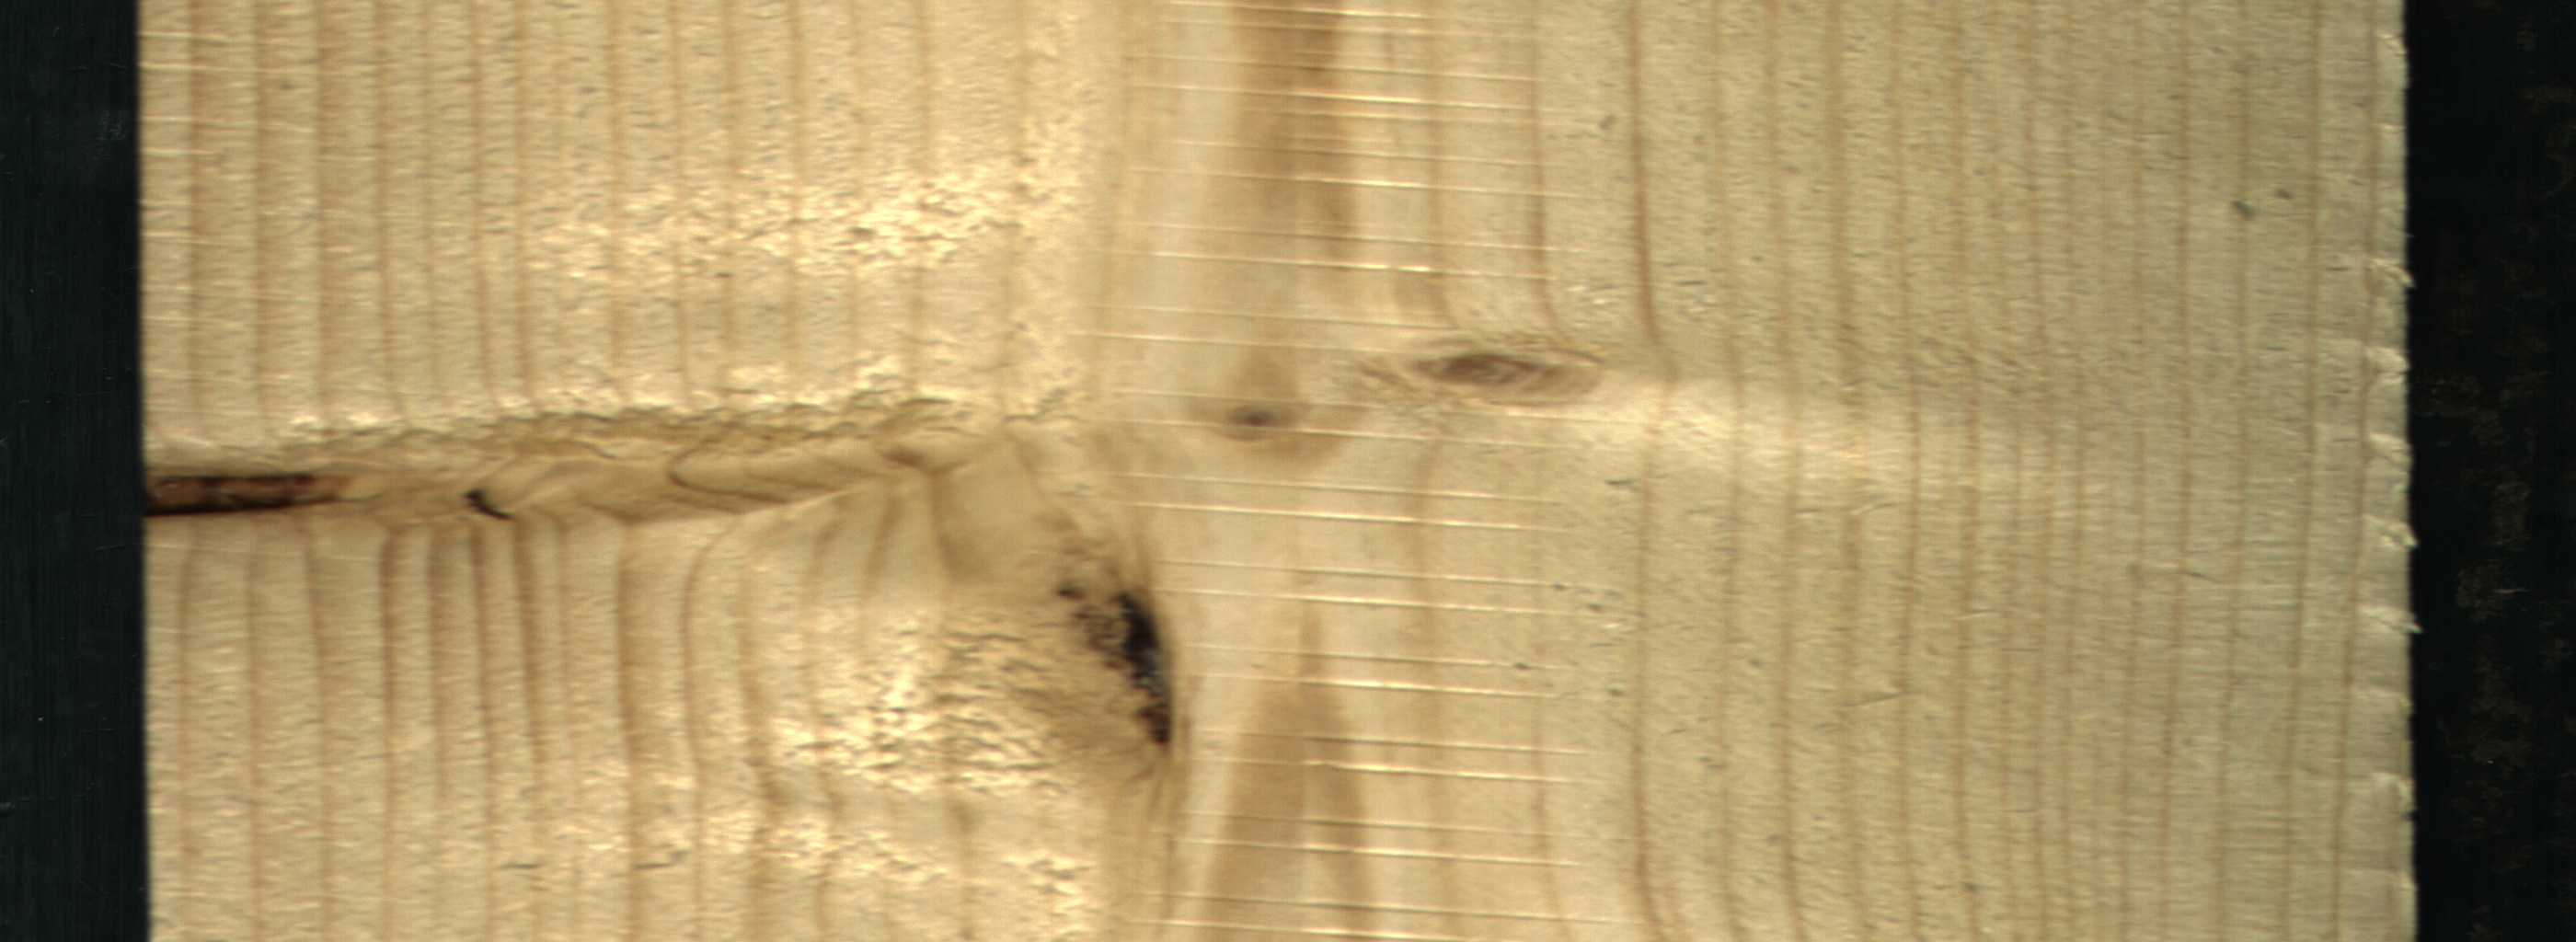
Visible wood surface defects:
Dead_Knot
Dead_Knot
Live_Knot
Live_Knot